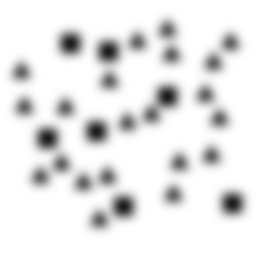
Squares: 7
Triangles: 21
Stars: 0
Total shapes: 28